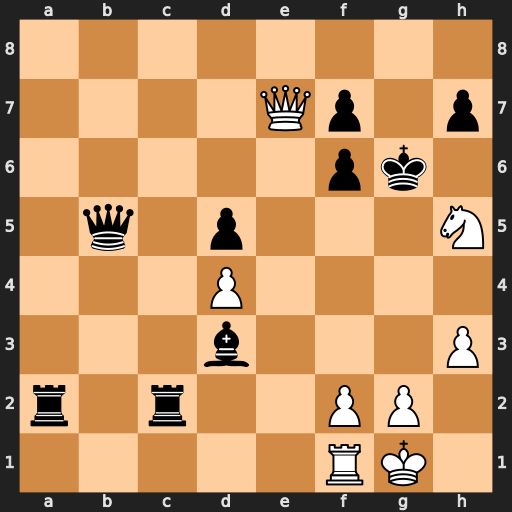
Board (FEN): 8/4Qp1p/5pk1/1q1p3N/3P4/3b3P/r1r2PP1/5RK1
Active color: w
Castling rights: -
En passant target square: -
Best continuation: Qxf6+ Kxh5 g4#